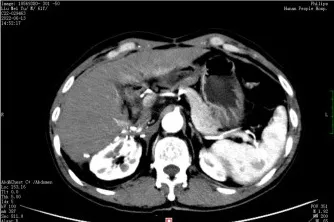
Postoperative abdominal CT. CT scan in arterial phase. Postoperative abdominal CT images showed no new mass in the liver-kidney space (red circle).
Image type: radiology (ct)